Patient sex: M
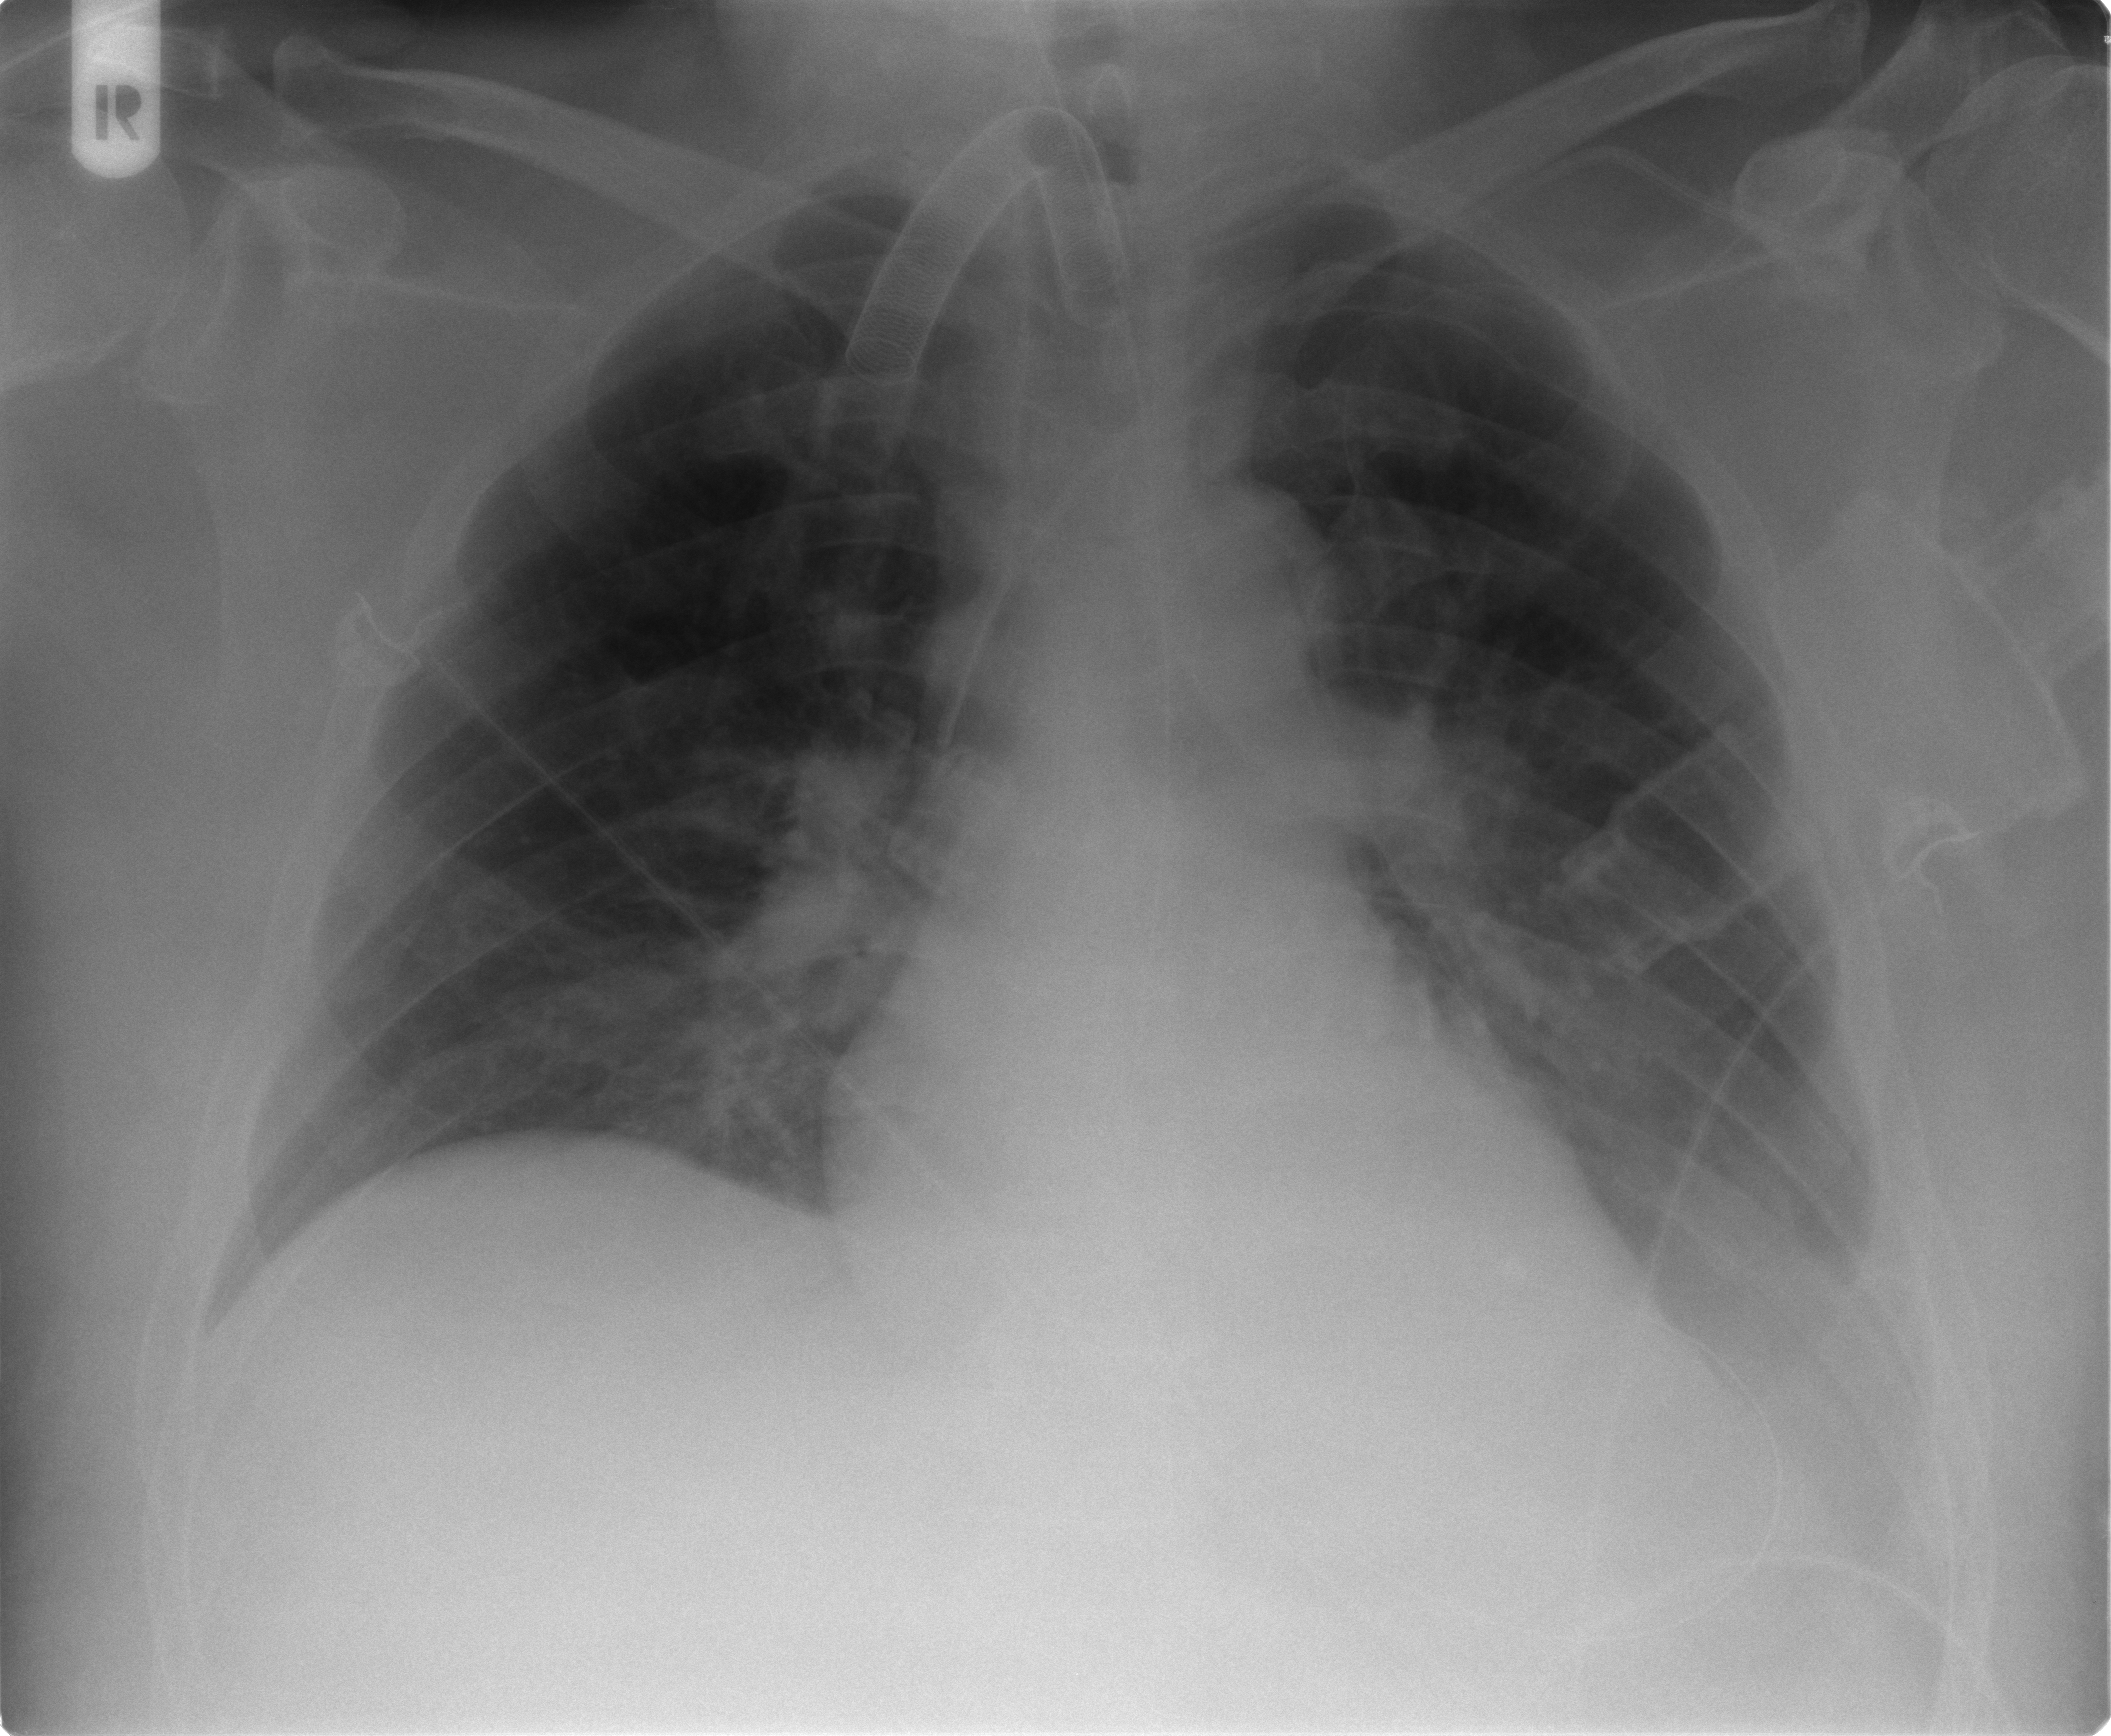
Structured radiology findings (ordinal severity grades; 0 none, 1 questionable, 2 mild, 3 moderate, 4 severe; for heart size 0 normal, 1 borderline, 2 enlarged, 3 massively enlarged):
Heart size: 1
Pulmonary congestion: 2
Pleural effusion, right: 2
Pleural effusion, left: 2
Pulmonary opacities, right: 1
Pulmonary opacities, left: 1
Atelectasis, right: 3
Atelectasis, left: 2